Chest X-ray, PA view. Patient: 52 years old, sex M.
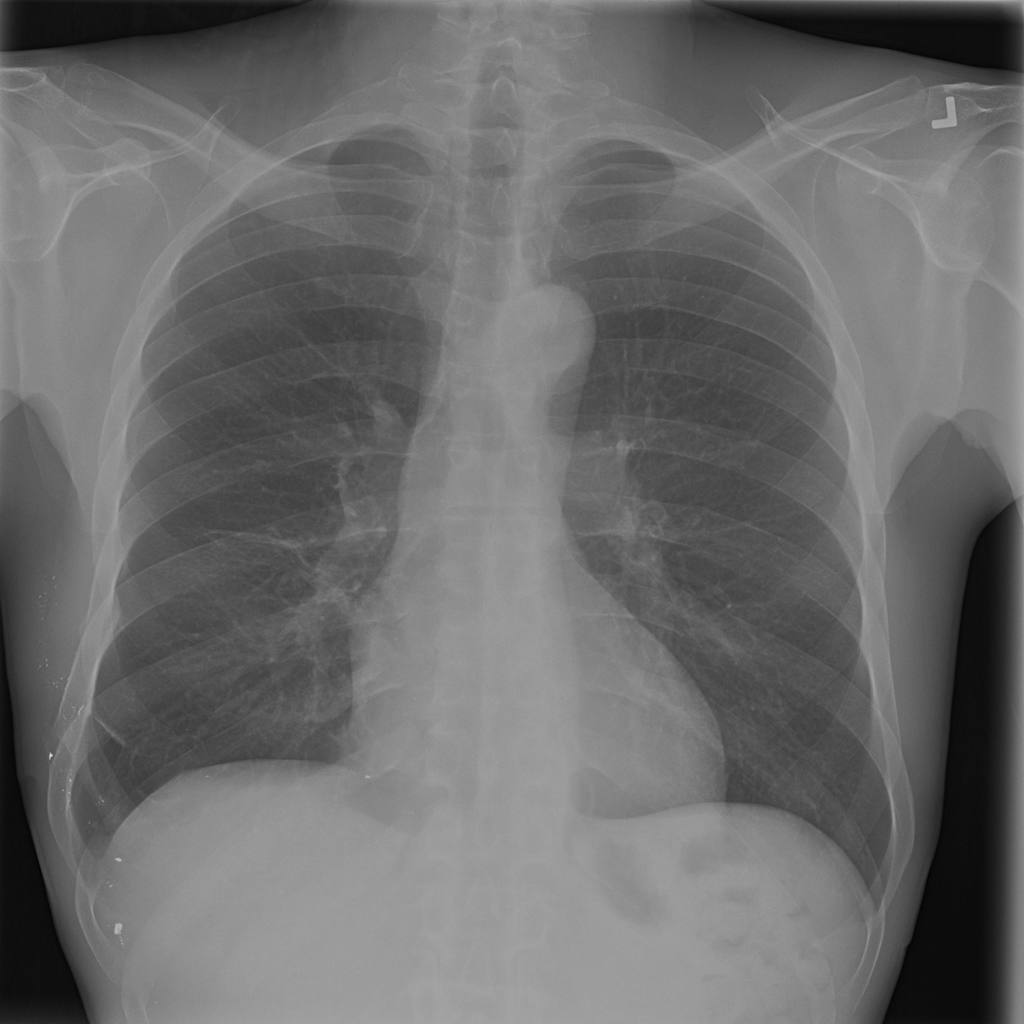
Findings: No Finding